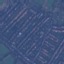
Land use / land cover: Residential